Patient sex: M
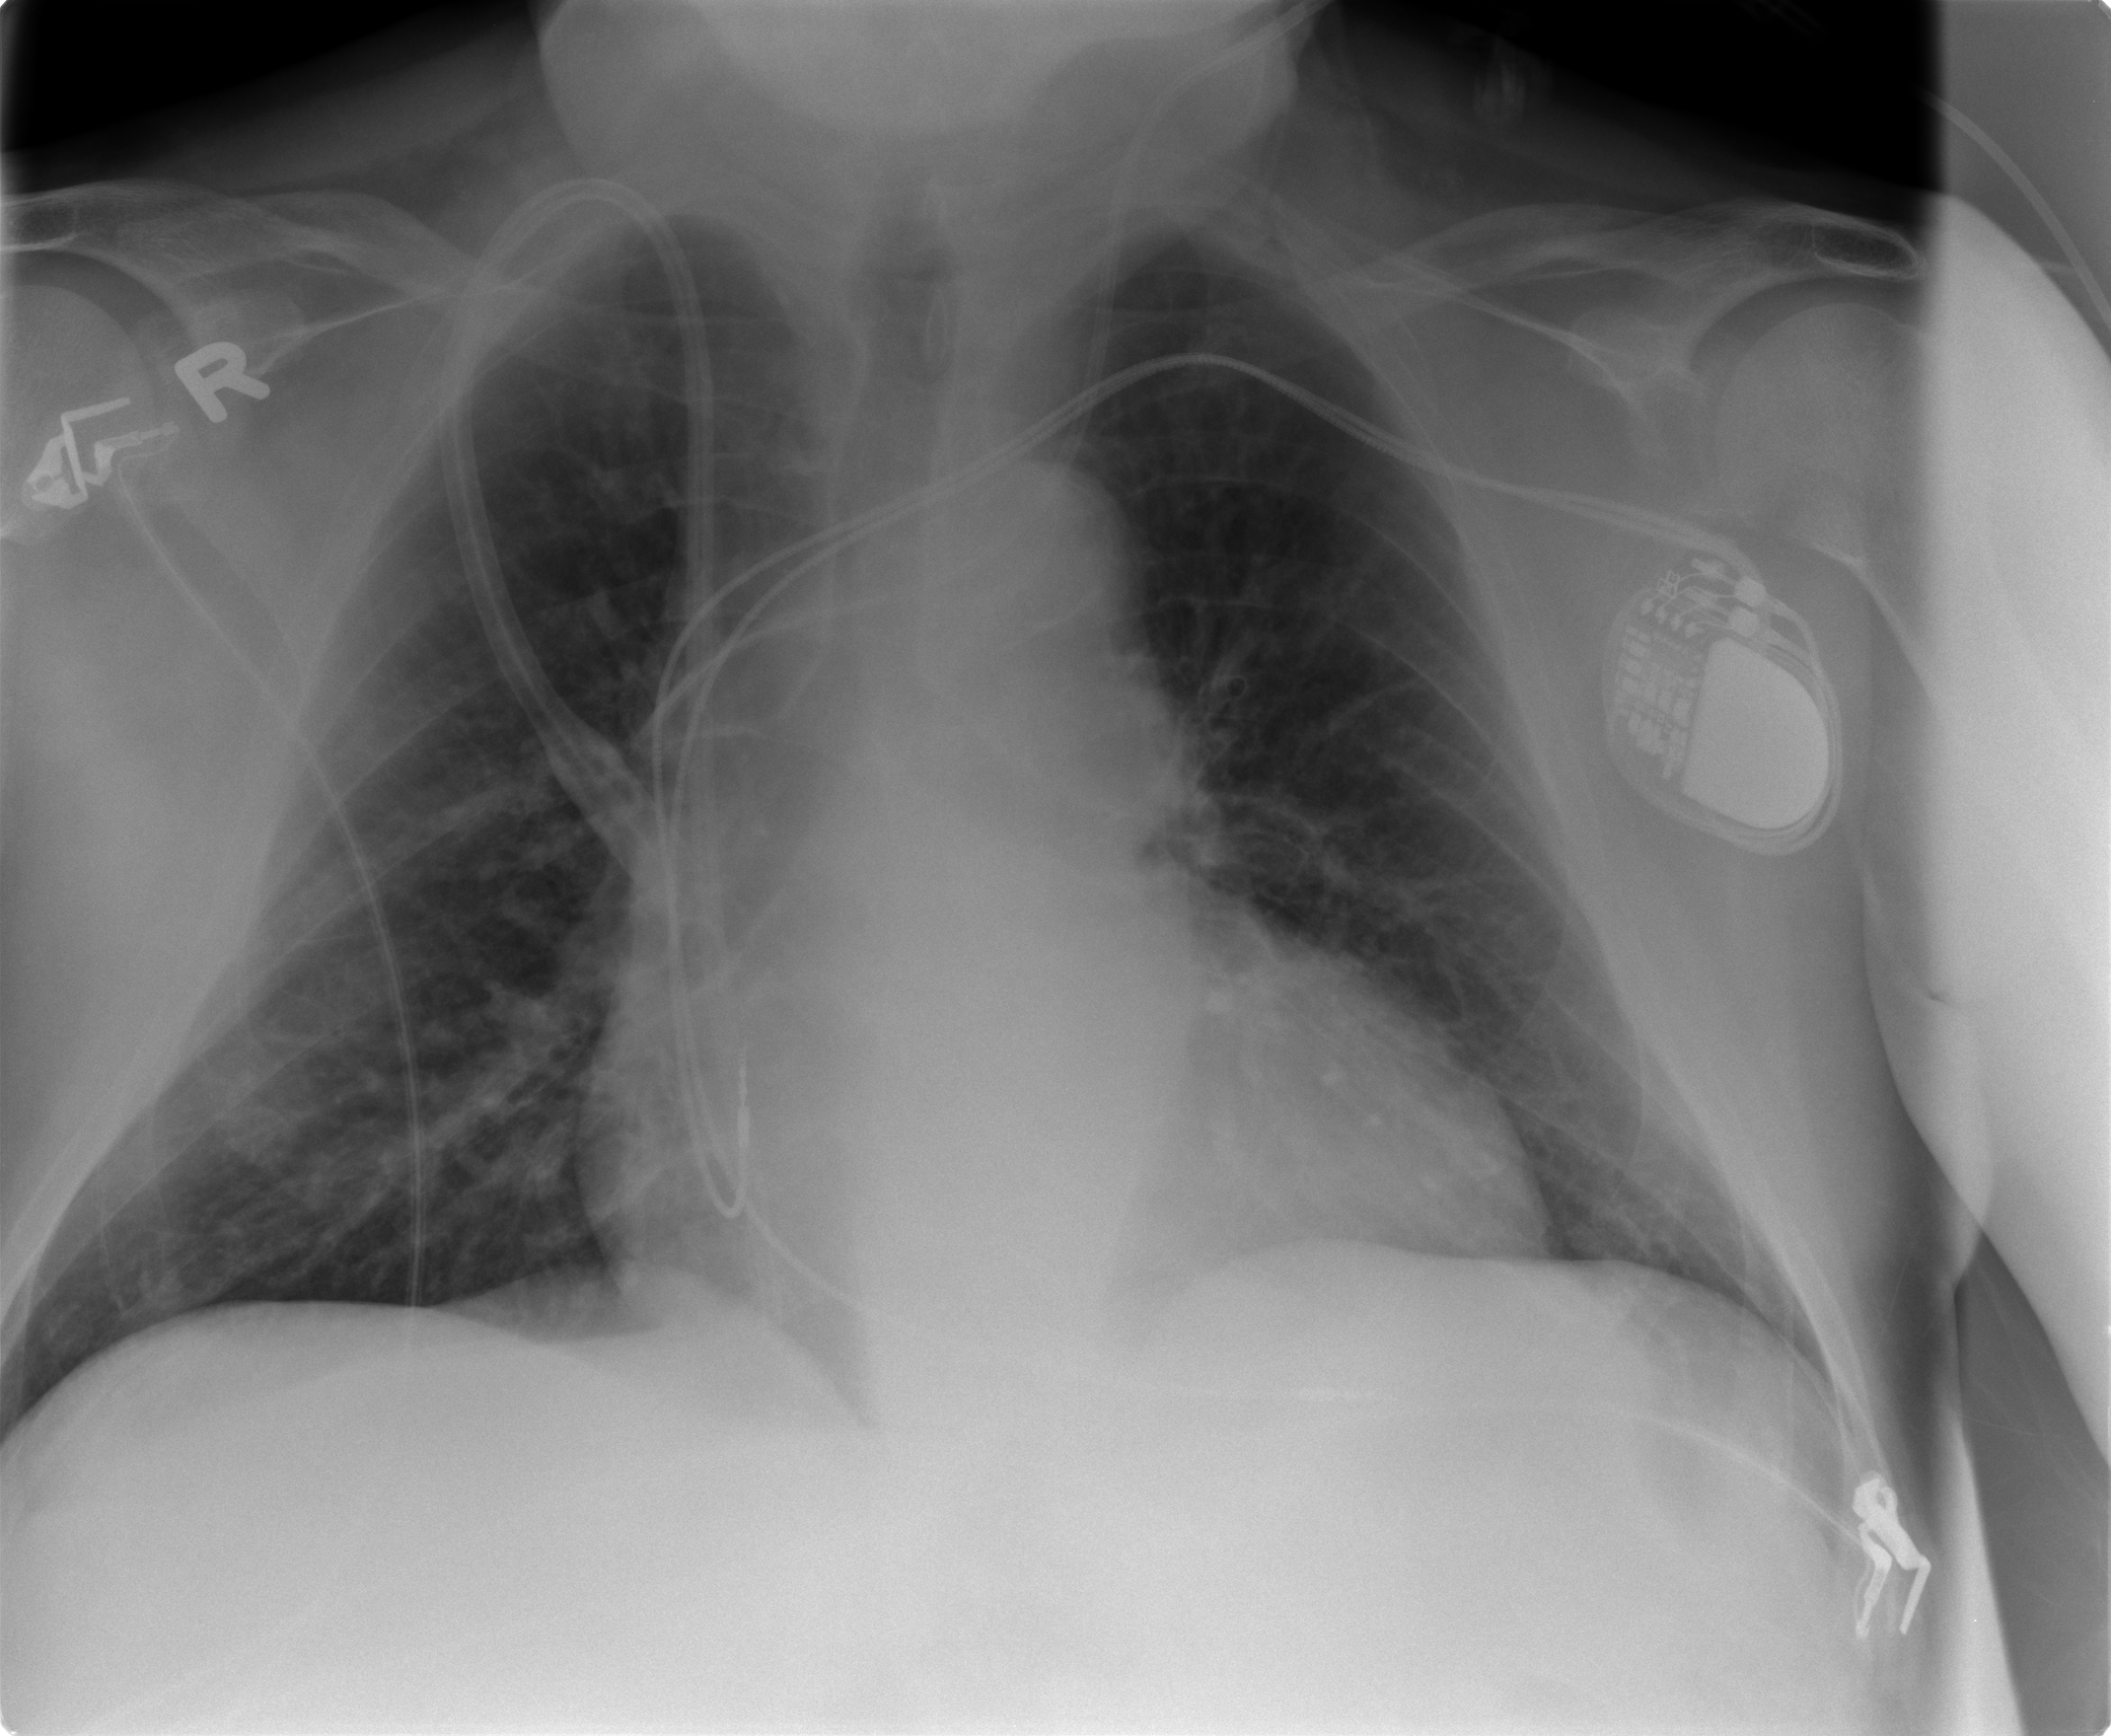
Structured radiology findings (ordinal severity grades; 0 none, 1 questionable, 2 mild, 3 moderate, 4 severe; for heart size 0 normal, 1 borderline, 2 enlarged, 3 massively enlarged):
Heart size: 1
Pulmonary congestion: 2
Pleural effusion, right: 0
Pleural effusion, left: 0
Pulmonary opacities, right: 0
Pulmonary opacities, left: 0
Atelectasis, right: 2
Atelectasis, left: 2